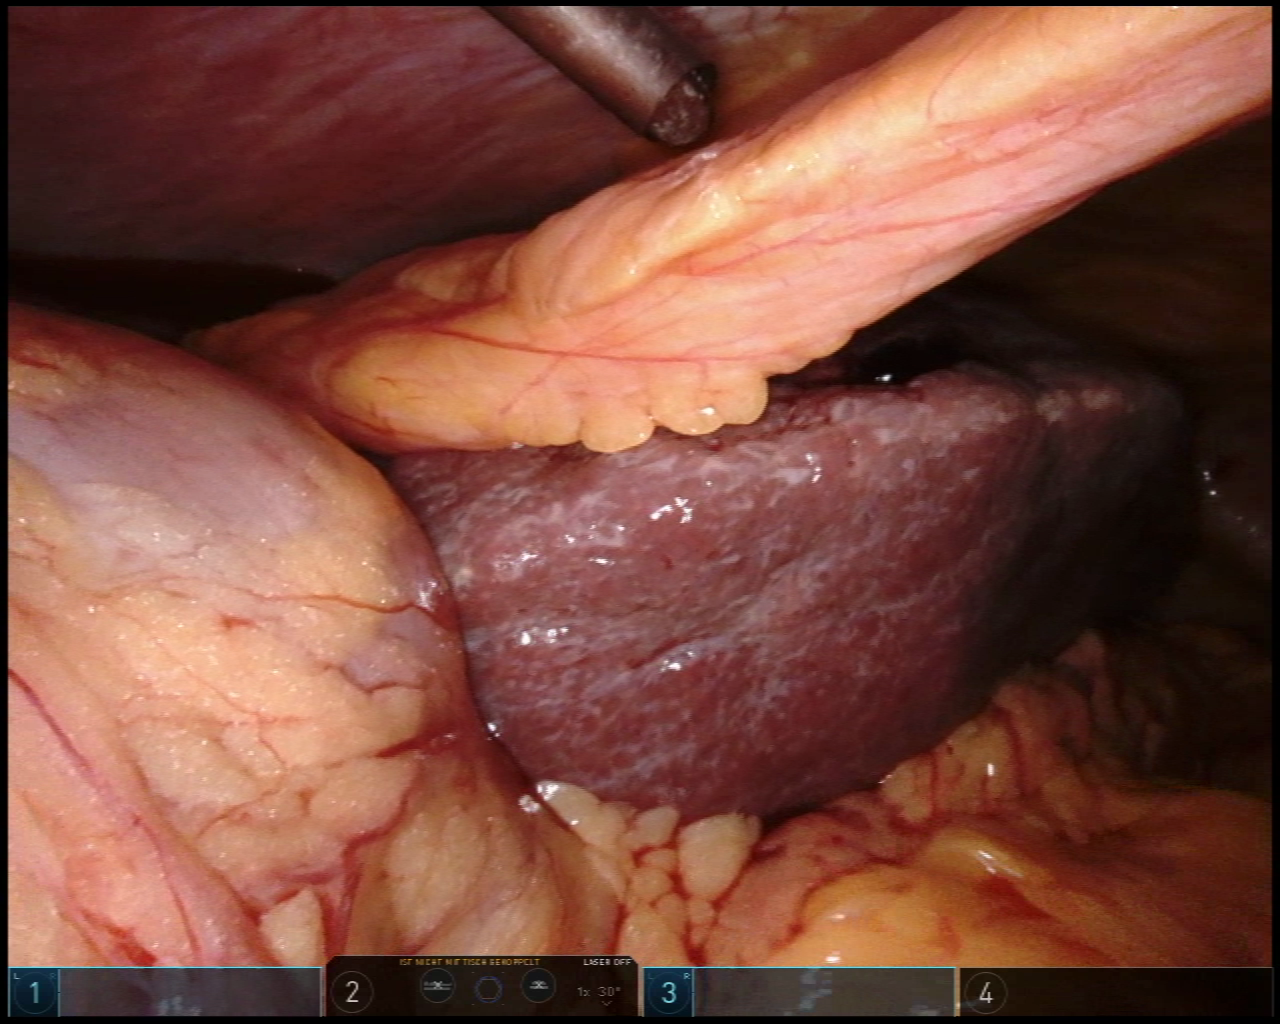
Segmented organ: liver
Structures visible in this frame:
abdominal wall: yes
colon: yes
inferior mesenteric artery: no
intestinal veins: no
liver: yes
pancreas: no
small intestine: no
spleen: no
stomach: no
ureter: no
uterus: no
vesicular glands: no